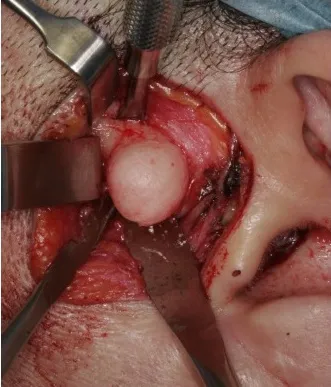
Intraoperative clinical photo of the exposed peripheral osteoma on the zygomatic arch.
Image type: medical_photograph (other_medical_photograph)